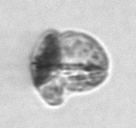
Label: Karenia